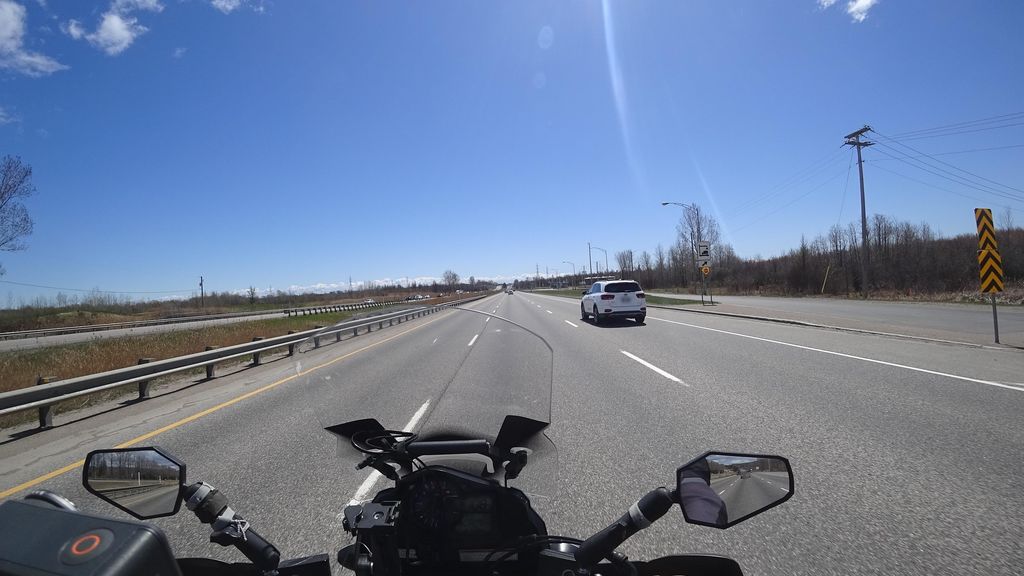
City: quebec_city